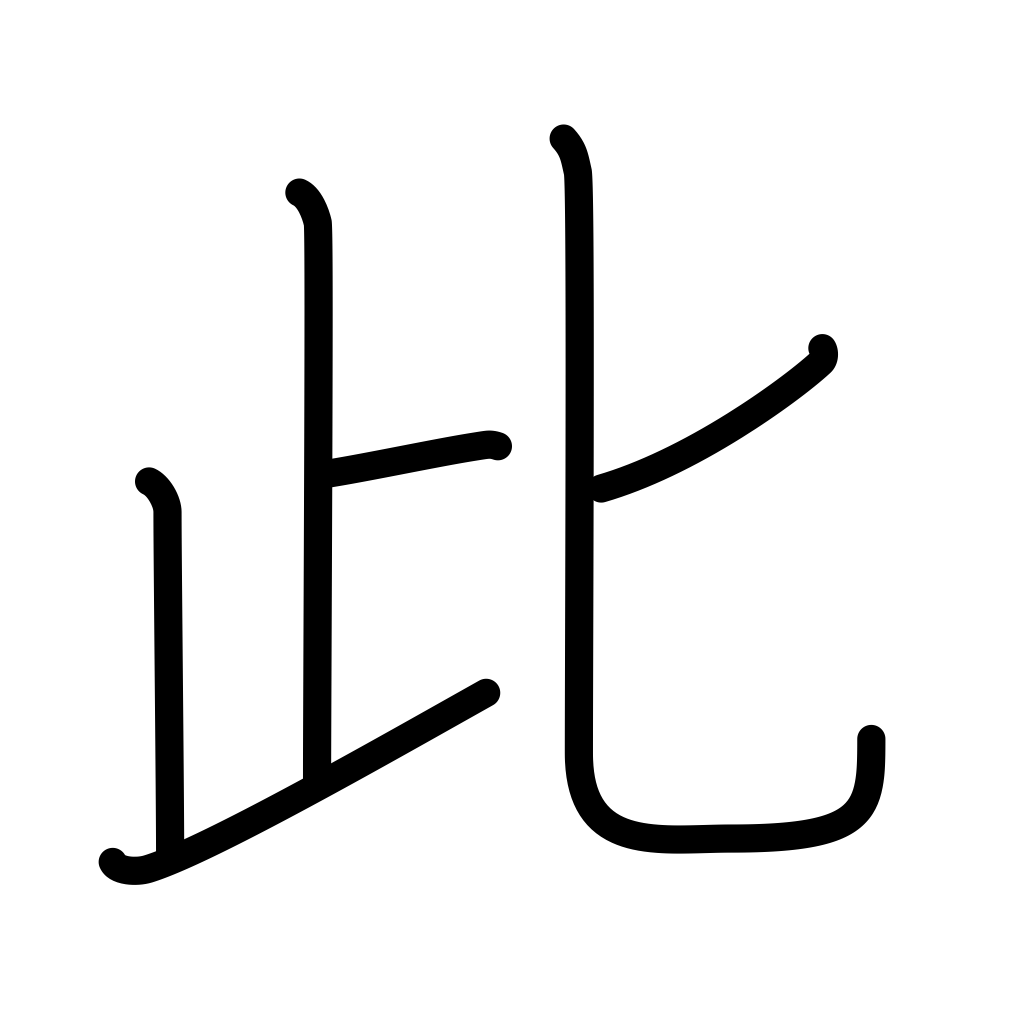
Meaning: this, current, next, coming, last, past